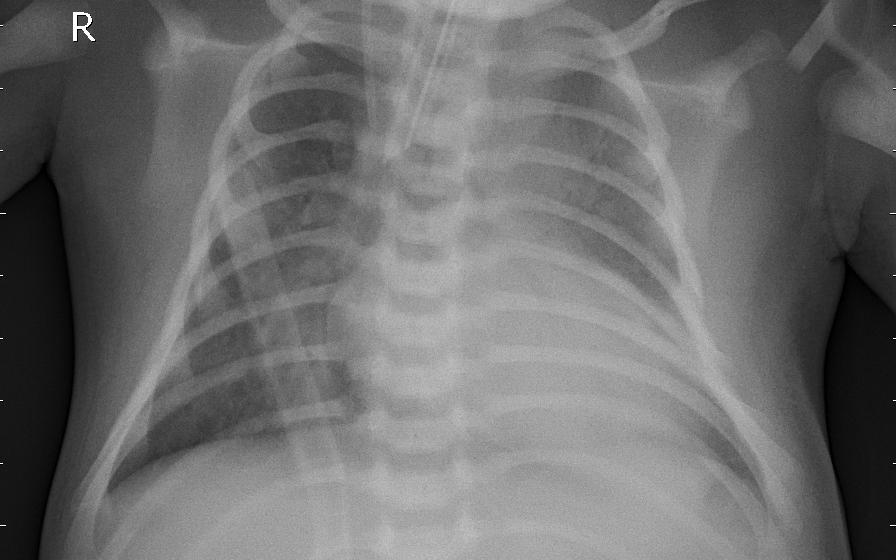
Diagnosis: PNEUMONIA